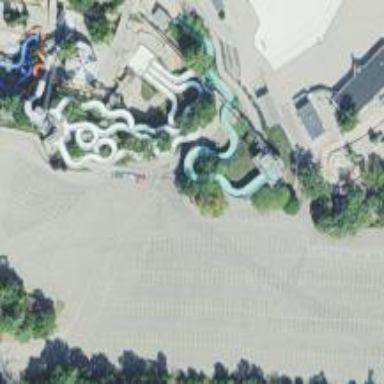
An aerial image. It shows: Water slide attraction.